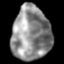
Tissue: lung
Cell type: Epithelial cells
Senescence score: 0.1879
Nuclear area (px): 2059
Mean DAPI intensity: 140.44